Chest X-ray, PA view. Patient: 49 years old, sex M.
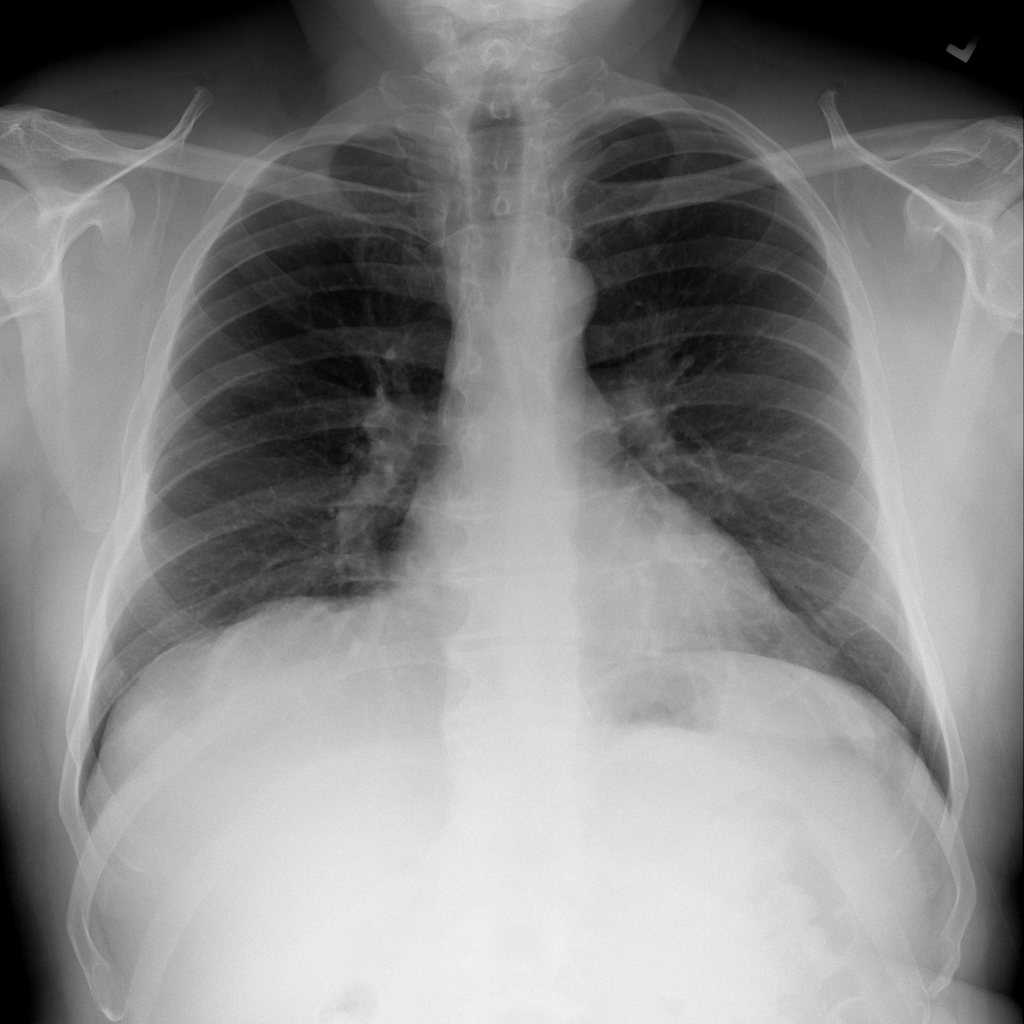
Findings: No Finding